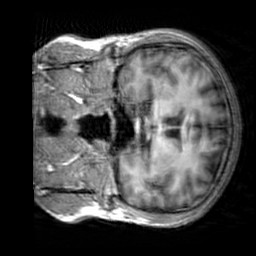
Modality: T1w
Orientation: coronal
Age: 32
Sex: male
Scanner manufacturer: siemens
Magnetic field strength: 3 T
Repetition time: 2.3 s
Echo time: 0.00303 s